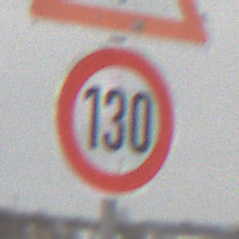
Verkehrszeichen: Geschwindigkeit130
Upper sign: KurveRechts
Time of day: MorningAfternoon
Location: Outdoor (Nature)
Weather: Overcast
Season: Winter
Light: Natural